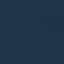
Land use / land cover class: SeaLake